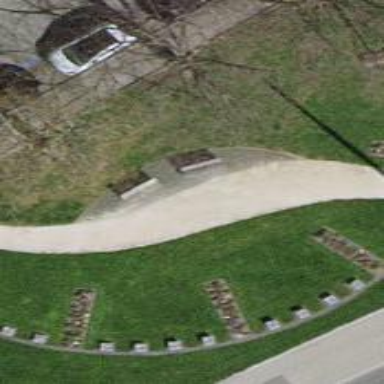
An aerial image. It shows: Brown bench in the vicinity.